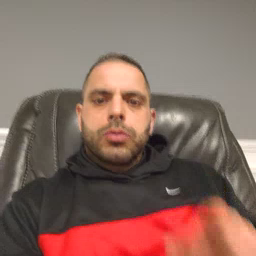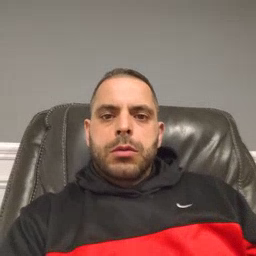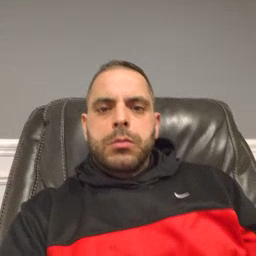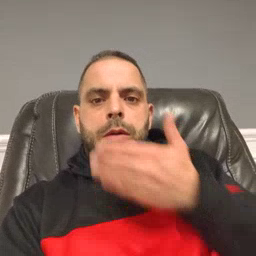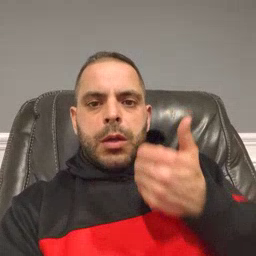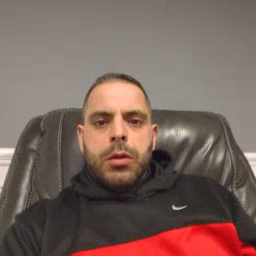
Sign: better